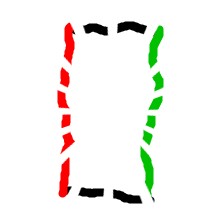
Shape: rectangle